Question: In this video <URL> and many others, one can learn how to configure a Datasnap Client Server System inside Delphi XE5.
This kind of system works very well when the hostname parameter is set using an IP Address :
The bad news are that the hostname IPAddress can change. That's why I need to set the relative path name of the host server as the HostName.
Consider these:
The hostname is actually resolving to the IP address of the server and the DataSnap server is actually running. I tested this by running the app in windows: I changed the hostname into the relative path name of the server and the connection worked well.
The problem becomes when I try to run the app in the android device: it does not recognize the connection when the hostname is set with the relative path name of the machine. What am I missing?
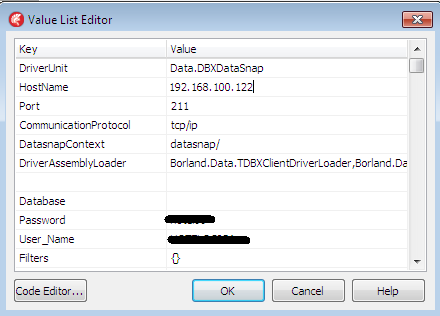
Answer: When you are referring to relative path of the machine are you talking about network name of the machine?
If the answer is yes then the problem is that your android device is not on the same sub-network than your host machine. This could only work if both your host machine and your mobile phone are on the same VPN.
Anyway the correct solution is to assign your server to some domain and then set that domain name as HostName in your client application.